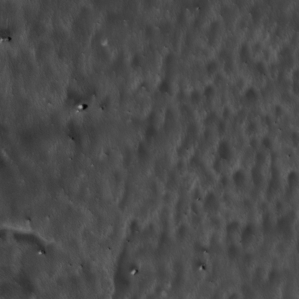
Label: non_frost